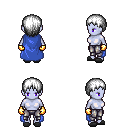
a pixel art fantasy rpg character, female body template, dark elf, purple skin, blue cape, metal pants, white plain hairstyle, gold gloves, gray slippers, four views (front, back, left, right), 2x2 character sprite sheet, small pixel art, hard edges, no anti-aliasing